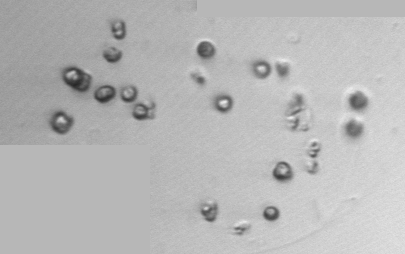
Label: Phaeocystis